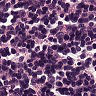
Metastatic tissue present: no